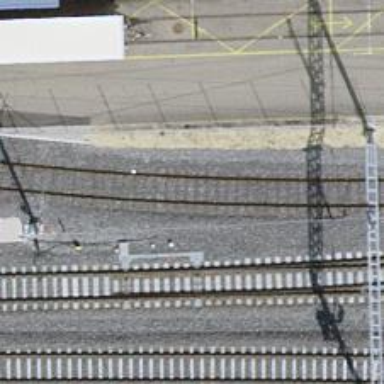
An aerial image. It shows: Single railway spur track.